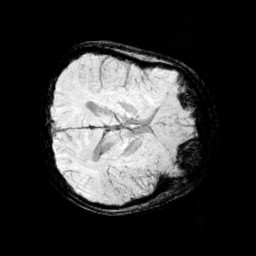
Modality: minIP
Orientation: axial
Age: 11
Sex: female
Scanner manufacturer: siemens
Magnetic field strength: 3 T
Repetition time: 0.027 s
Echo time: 0.02 s